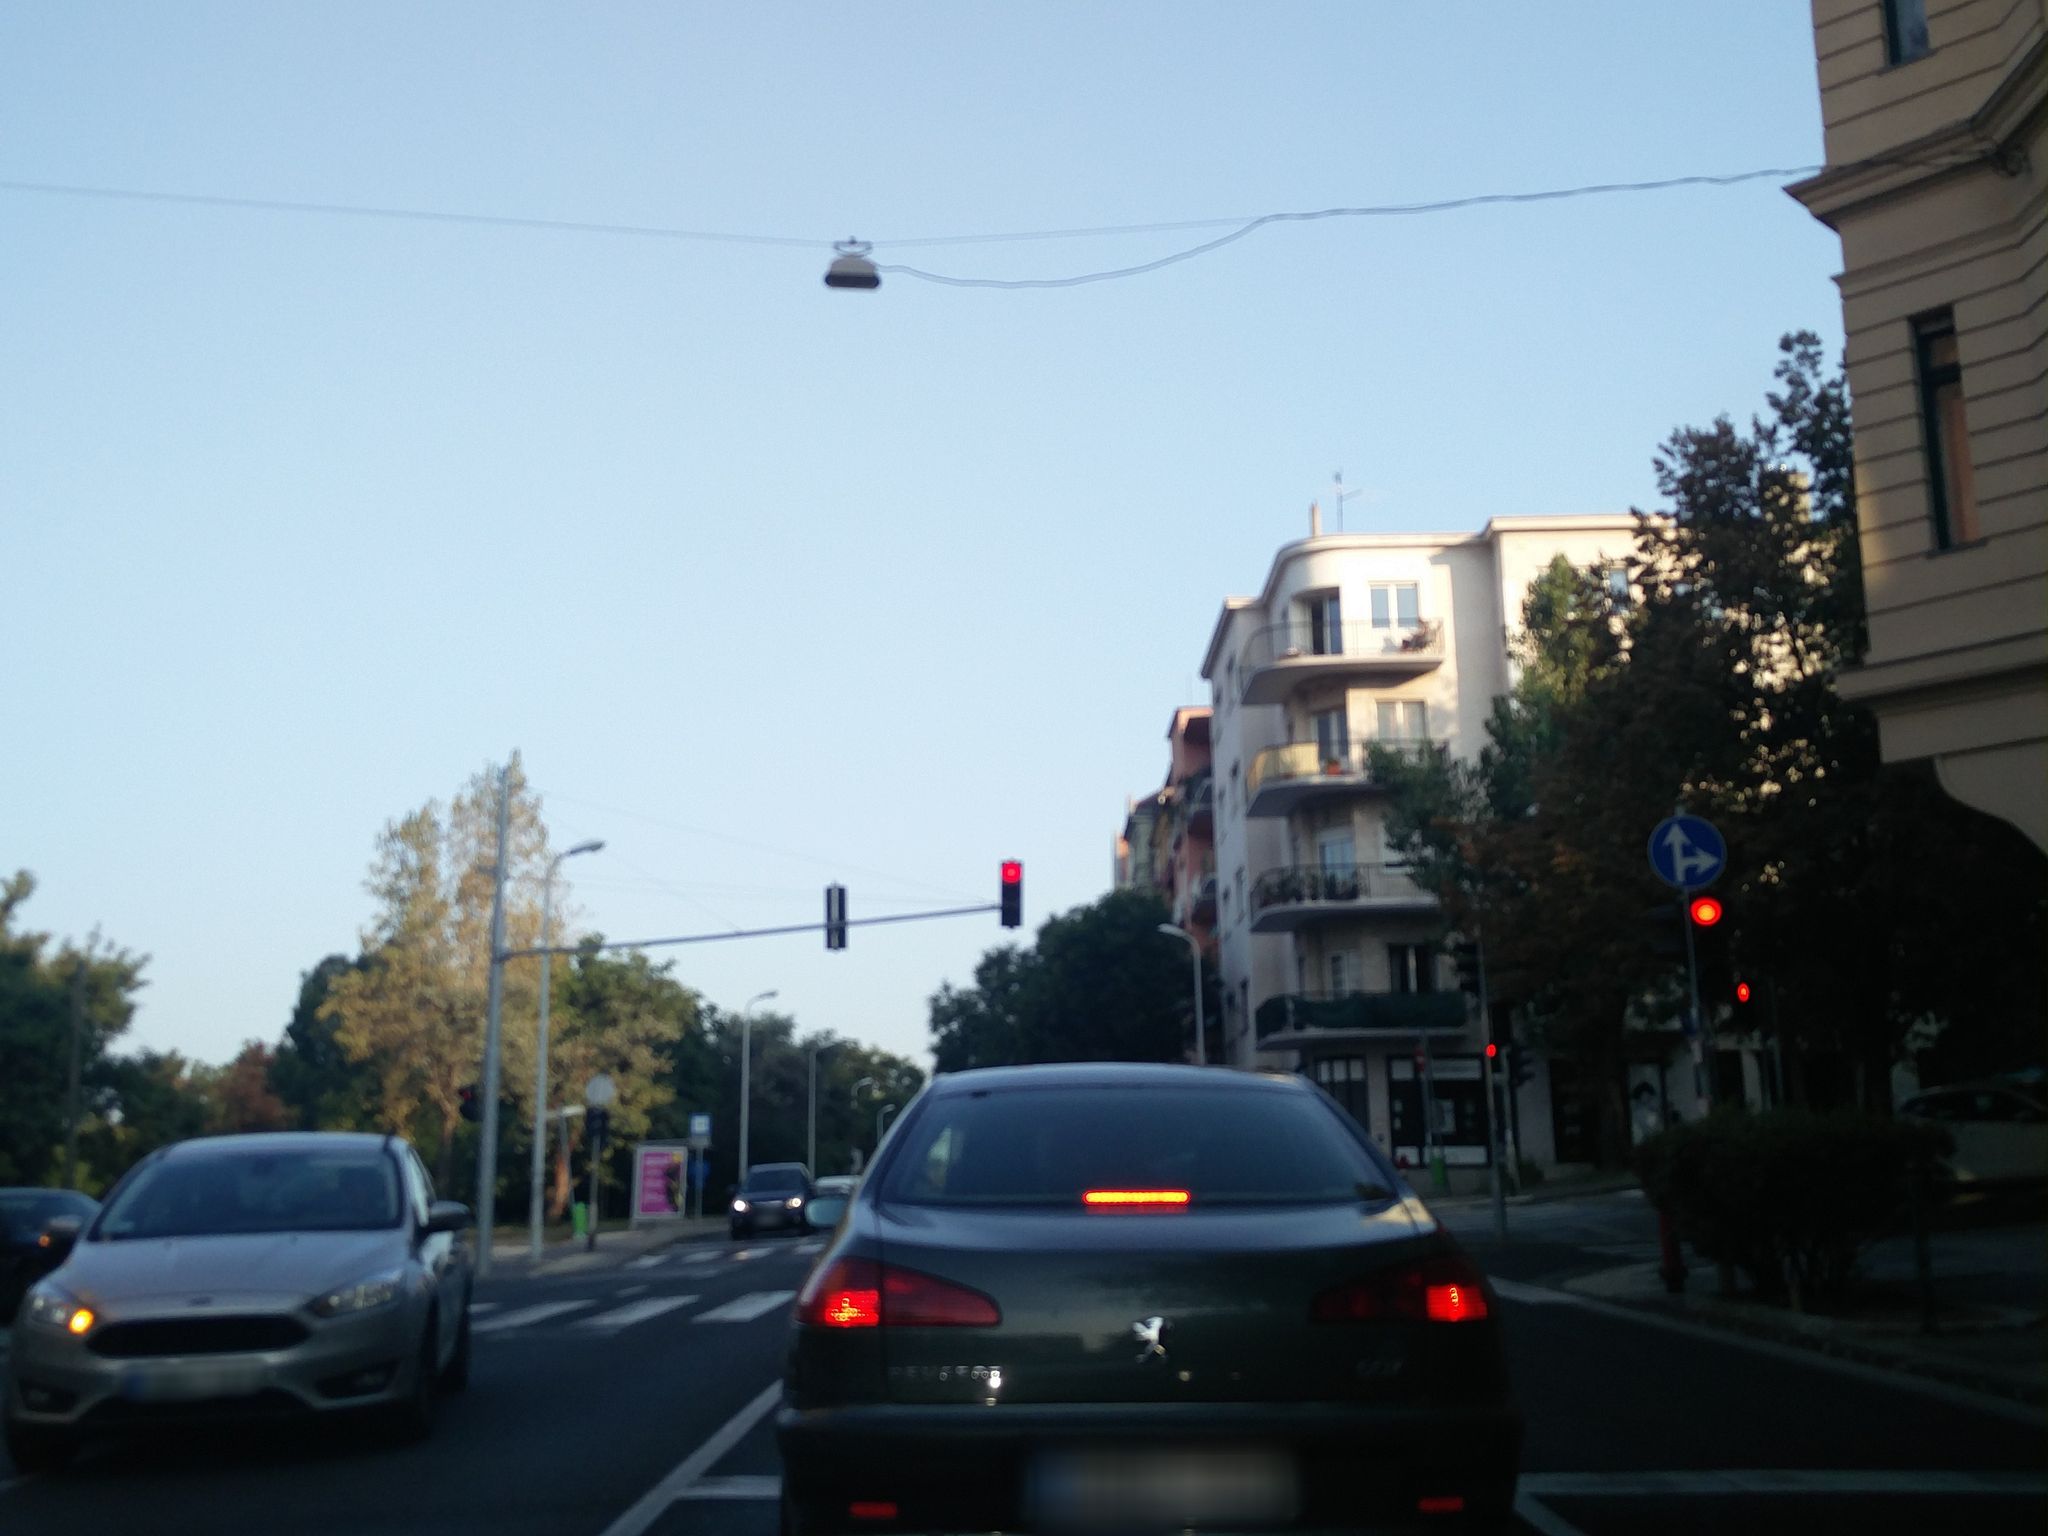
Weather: clear
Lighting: day
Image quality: good
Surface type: driving surface
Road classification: footway
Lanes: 4
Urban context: urban centre
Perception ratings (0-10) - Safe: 0.89, Lively: 9, Beautiful: 7.2, Boring: 1.34, Depressing: 1.6, Wealthy: 5.22